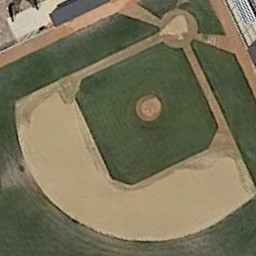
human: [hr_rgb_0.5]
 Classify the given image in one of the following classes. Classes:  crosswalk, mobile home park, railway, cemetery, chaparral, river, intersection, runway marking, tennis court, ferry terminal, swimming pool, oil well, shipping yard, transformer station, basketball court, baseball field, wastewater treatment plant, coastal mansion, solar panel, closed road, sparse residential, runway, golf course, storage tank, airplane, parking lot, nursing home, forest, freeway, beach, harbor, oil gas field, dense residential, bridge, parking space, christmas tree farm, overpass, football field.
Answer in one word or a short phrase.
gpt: baseball field